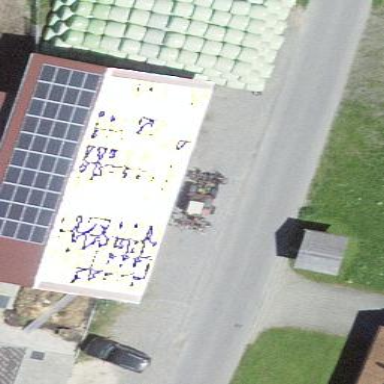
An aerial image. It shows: Farm auxiliary building.